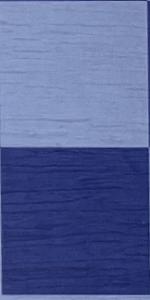
Label: Empty